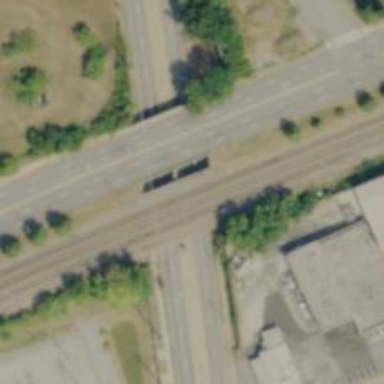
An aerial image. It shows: Bridge over railway line.